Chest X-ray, PA view. Patient: 45 years old, sex F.
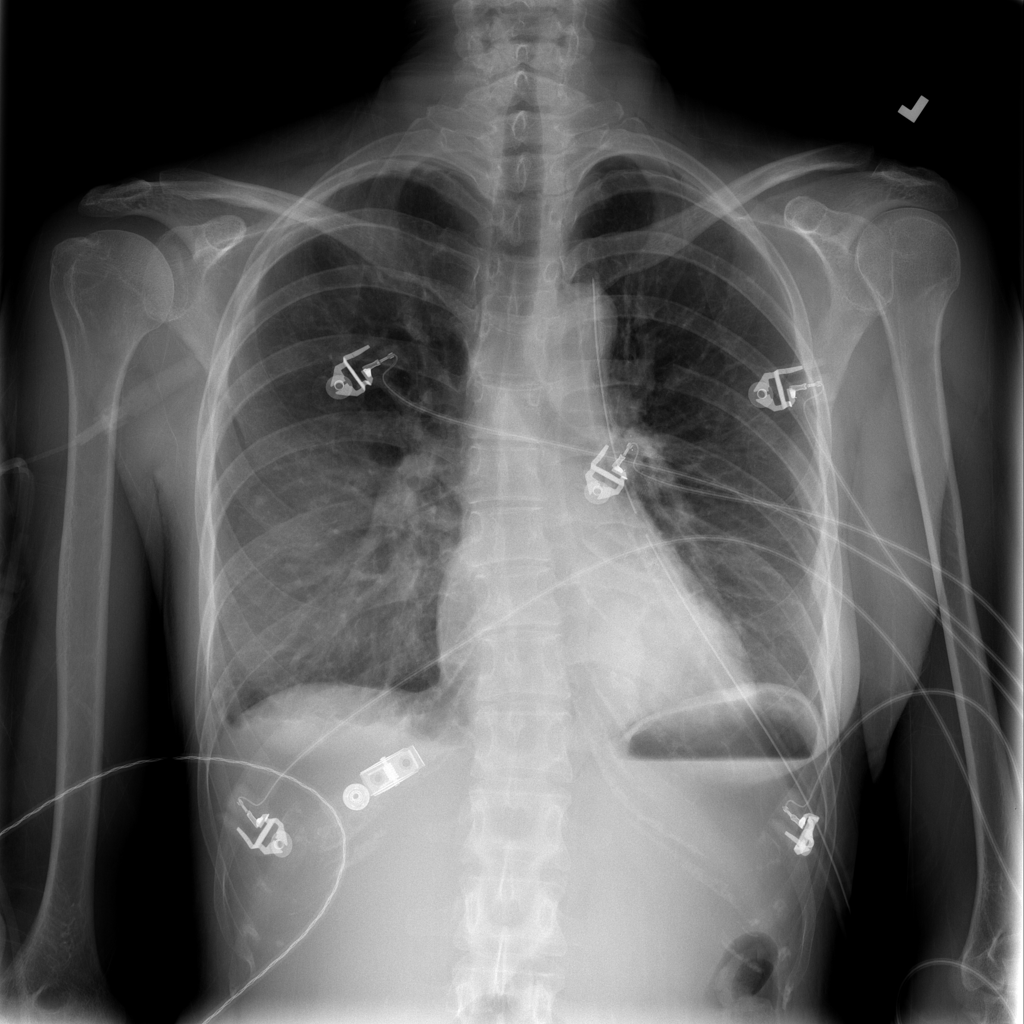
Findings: Effusion